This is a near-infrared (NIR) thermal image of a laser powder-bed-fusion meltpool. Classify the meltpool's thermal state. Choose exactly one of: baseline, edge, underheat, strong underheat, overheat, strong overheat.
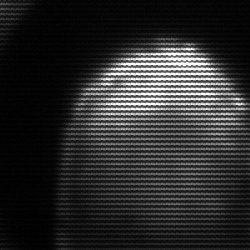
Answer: edge